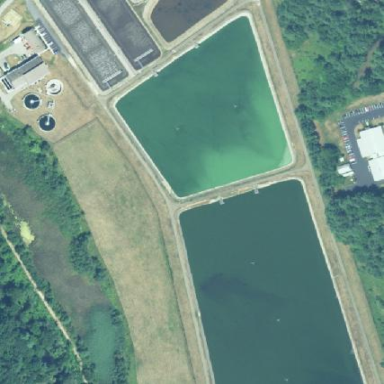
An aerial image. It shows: Wastewater plant protected by fence.